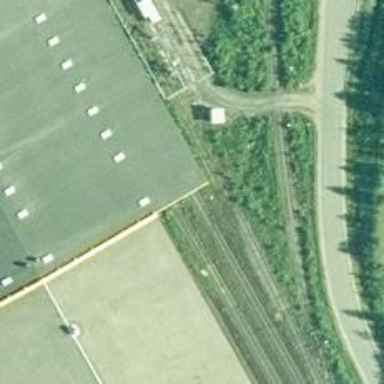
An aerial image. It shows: Railway yard used for servicing trains.